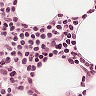
Metastatic tissue present: no